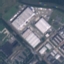
Land use / land cover class: Industrial